Interaction volume radius: 5 \u00c5
Interaction volume height: 35 \u00c5
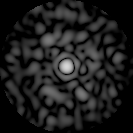
Disorder parameter: 0.8264